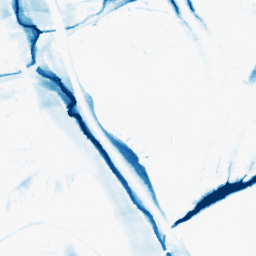
Category: morphological
Decomposition family: morphological_ellipse
Decomposition parameters: operation: closing
width: 20
height: 50
Upsampling method: quintic
Upsampling parameters: scale: 2
Upsampling scale: 2